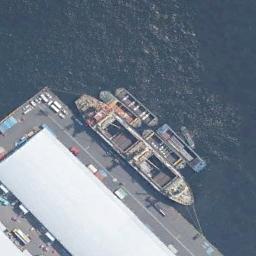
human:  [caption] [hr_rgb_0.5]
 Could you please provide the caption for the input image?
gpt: There are several buildings beside the ships .

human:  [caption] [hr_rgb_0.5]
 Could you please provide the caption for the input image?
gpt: There are six ships in the blue water on the shore .

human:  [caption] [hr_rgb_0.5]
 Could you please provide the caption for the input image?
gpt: Five or six general cargo ships docked at the dock, With a lot of cargo on the dock .

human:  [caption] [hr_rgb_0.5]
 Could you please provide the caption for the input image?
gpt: Several cargo ships of different sizes are docked at the cargo terminal and a white building is on the bank .

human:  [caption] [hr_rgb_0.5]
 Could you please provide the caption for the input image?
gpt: There are several ships at the harbor with a white building .